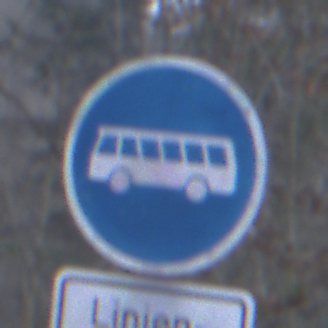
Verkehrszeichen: Busssonderstreifen
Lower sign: BesondereFahrzeugeUndTransportgueter2
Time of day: MorningAfternoon
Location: Outdoor (Nature)
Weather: Overcast
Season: Winter
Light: Natural